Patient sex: M
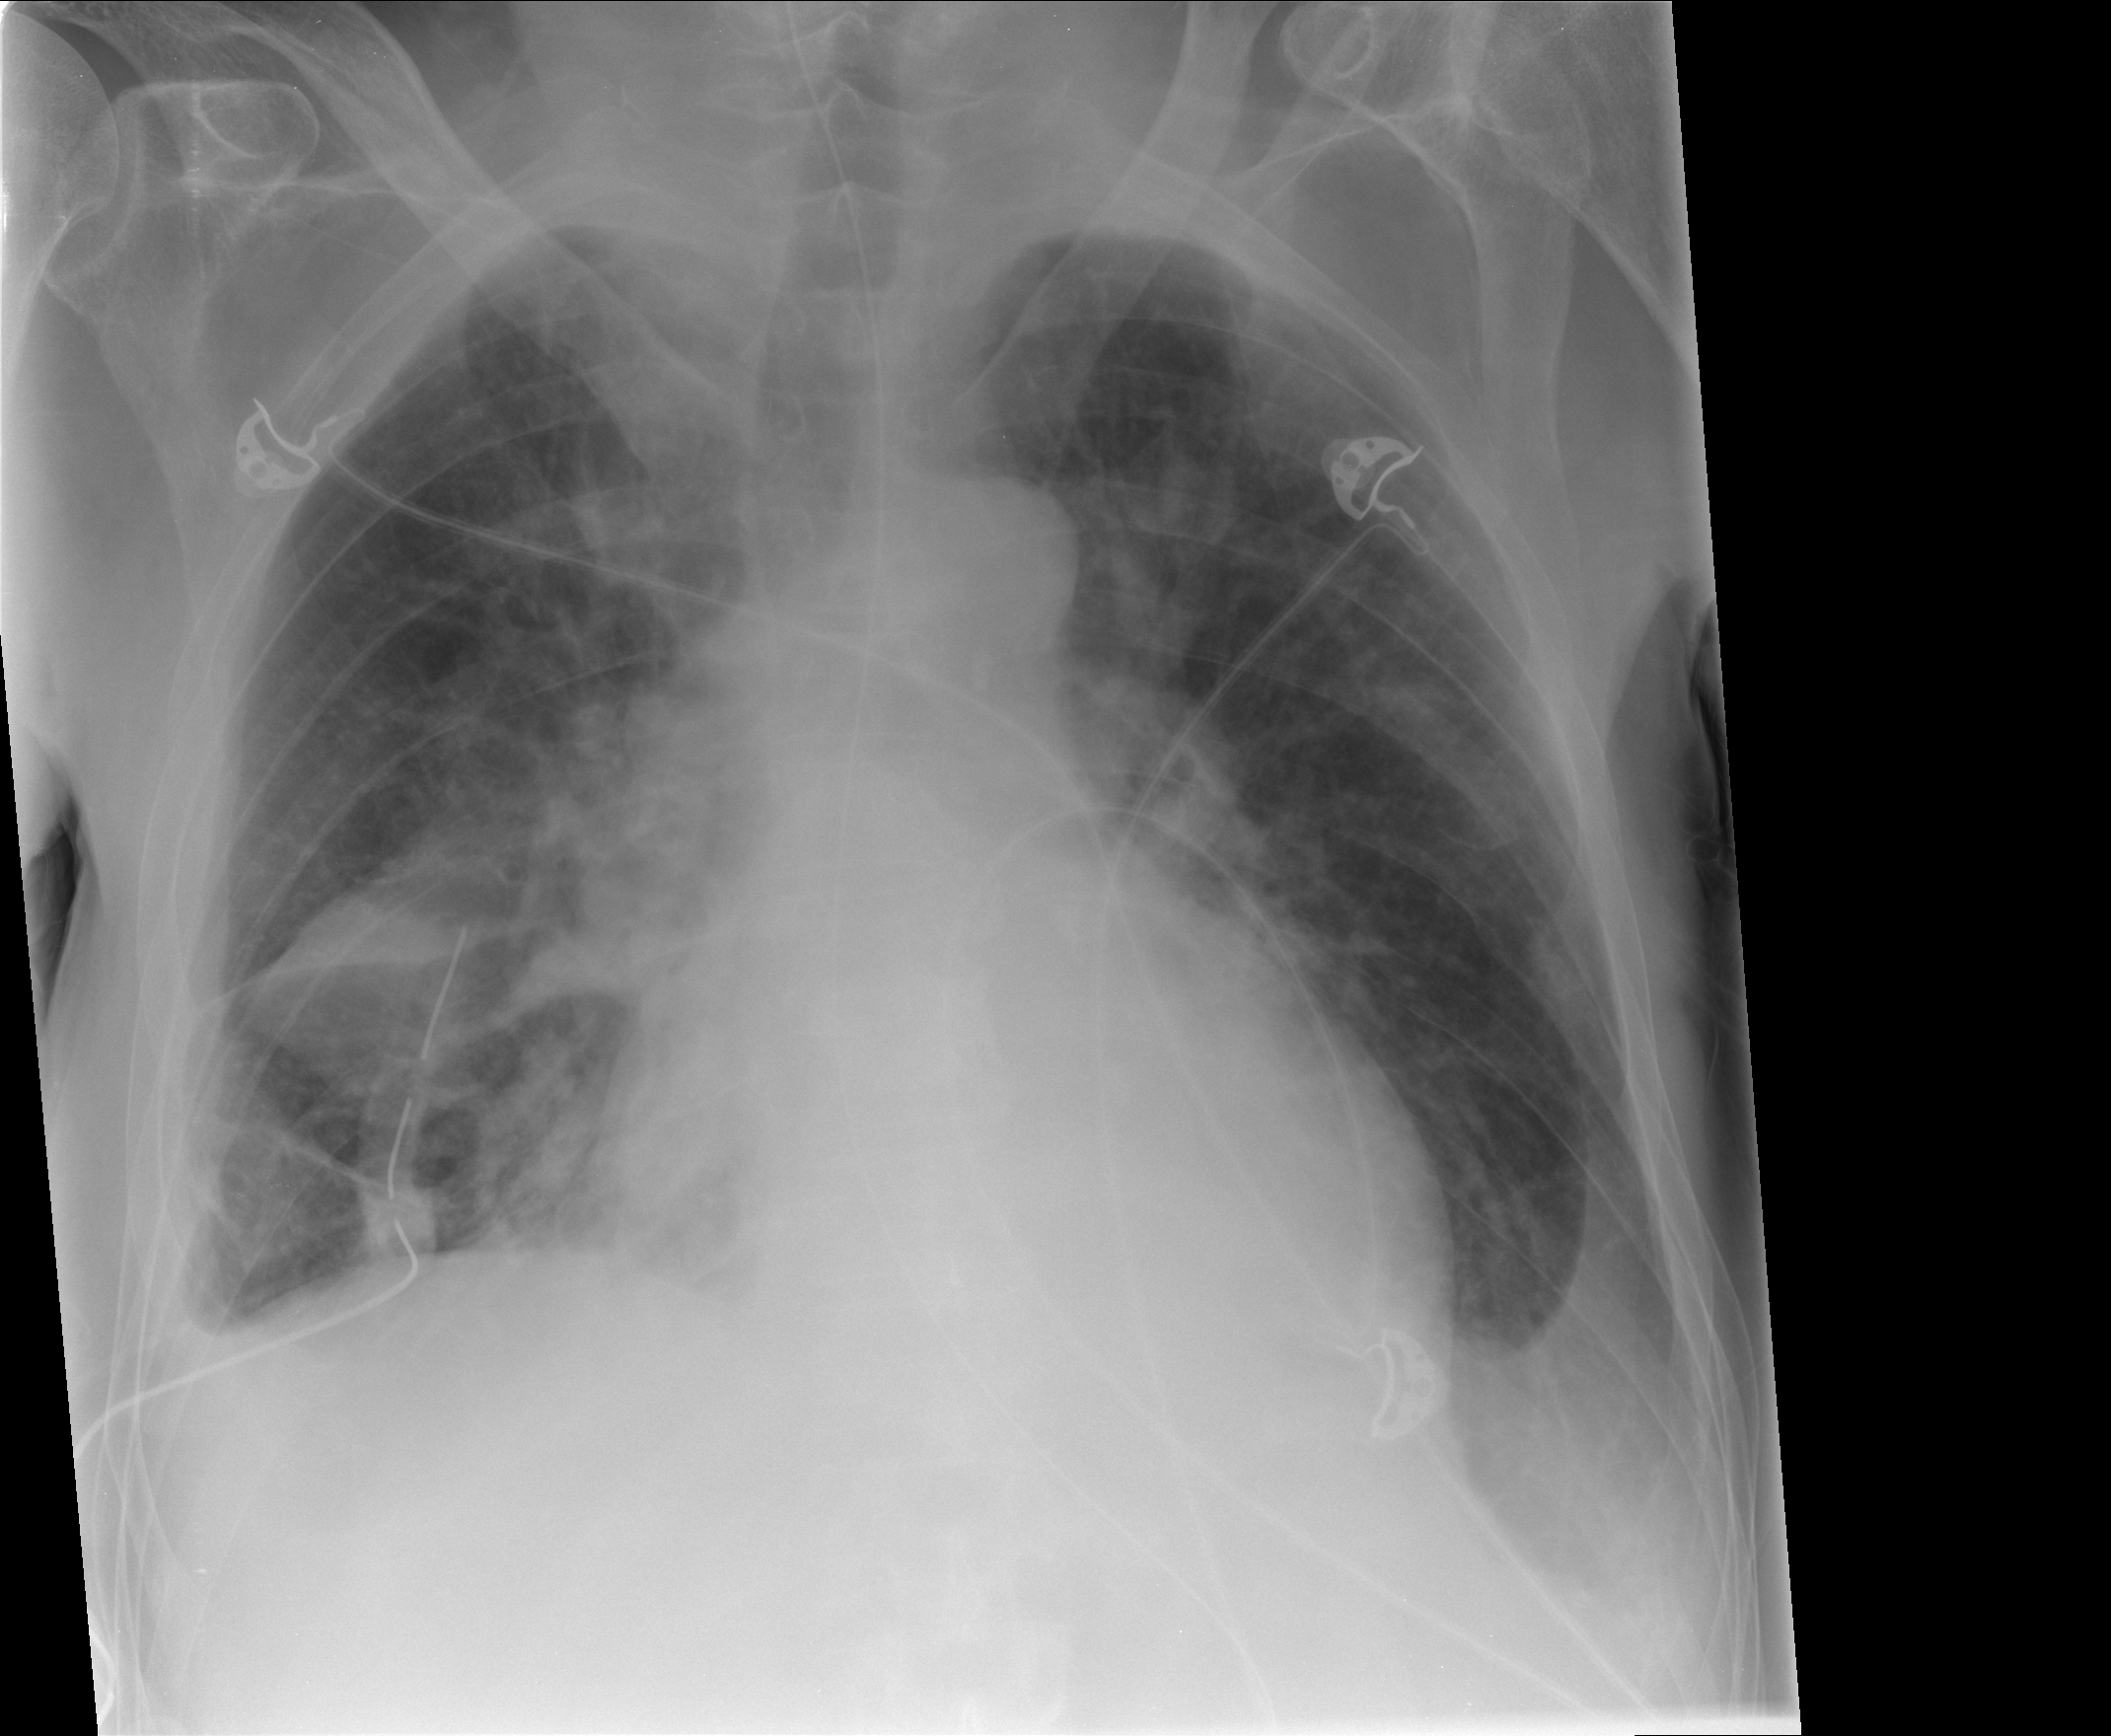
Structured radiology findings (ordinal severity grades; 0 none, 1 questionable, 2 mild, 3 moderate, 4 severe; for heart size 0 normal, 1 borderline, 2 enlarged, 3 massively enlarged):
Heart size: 2
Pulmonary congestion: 2
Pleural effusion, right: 2
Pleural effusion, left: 2
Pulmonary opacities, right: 2
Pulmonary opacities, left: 0
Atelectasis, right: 2
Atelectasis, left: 2